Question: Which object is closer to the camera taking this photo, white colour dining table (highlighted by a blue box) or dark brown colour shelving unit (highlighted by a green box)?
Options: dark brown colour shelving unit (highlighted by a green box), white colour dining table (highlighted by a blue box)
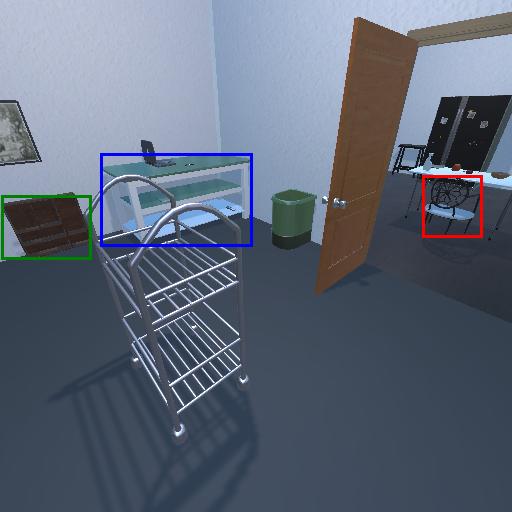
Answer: dark brown colour shelving unit (highlighted by a green box)